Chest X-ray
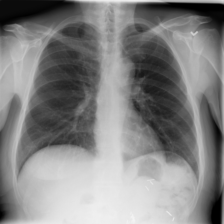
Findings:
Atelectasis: negative
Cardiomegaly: negative
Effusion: negative
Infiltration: positive
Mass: negative
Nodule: negative
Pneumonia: negative
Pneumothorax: negative
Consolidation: negative
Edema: negative
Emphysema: negative
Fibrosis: negative
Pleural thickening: negative
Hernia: negative